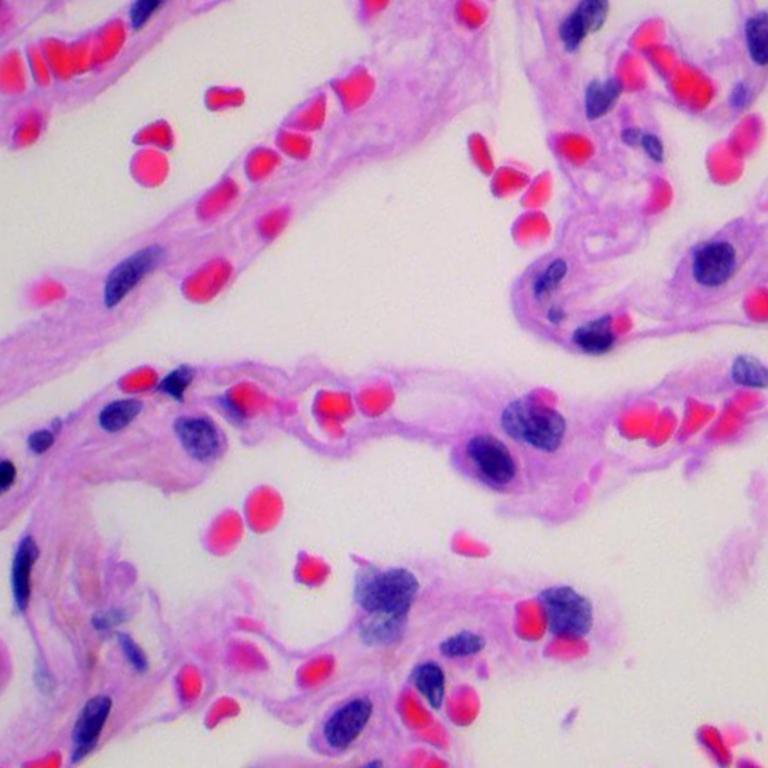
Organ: lung
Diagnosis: benign